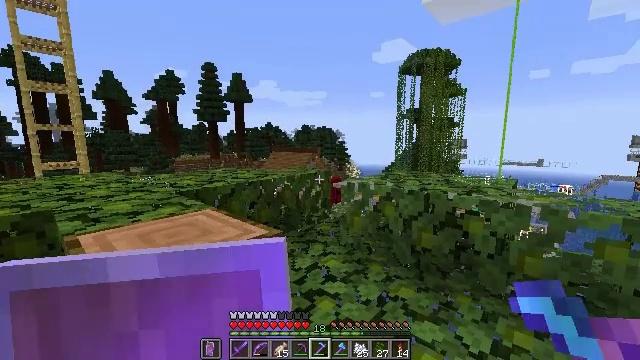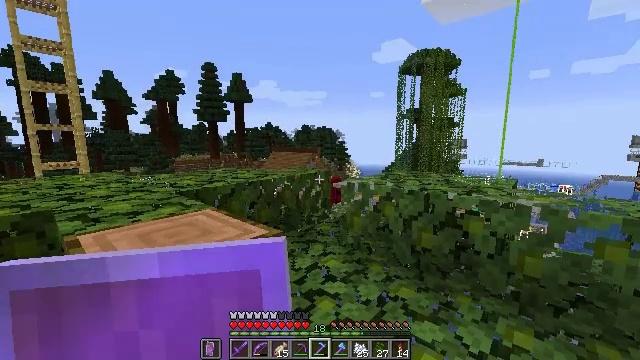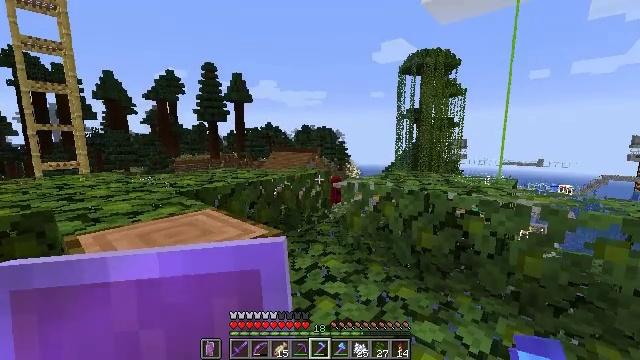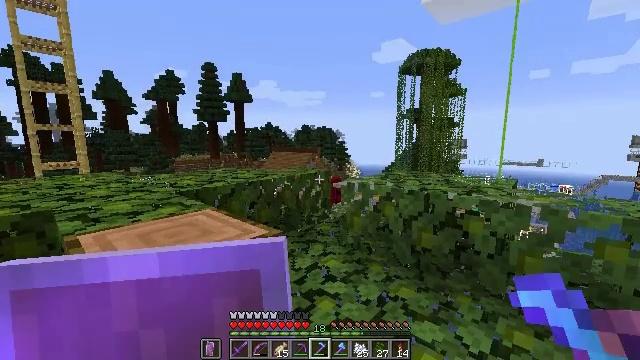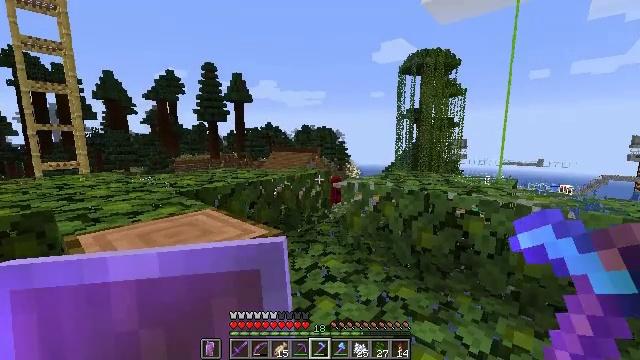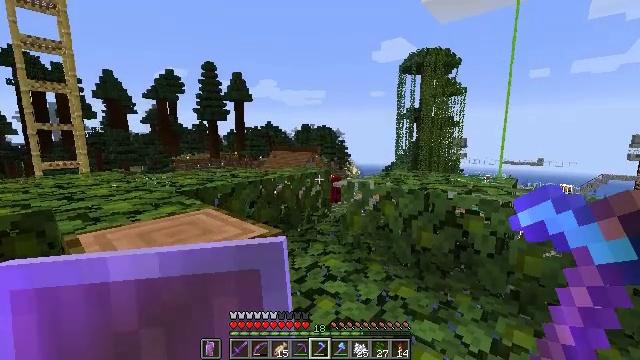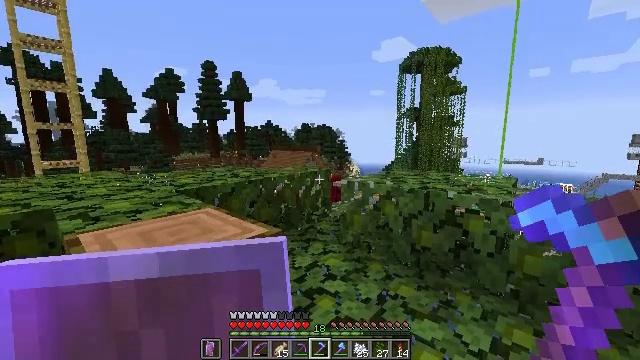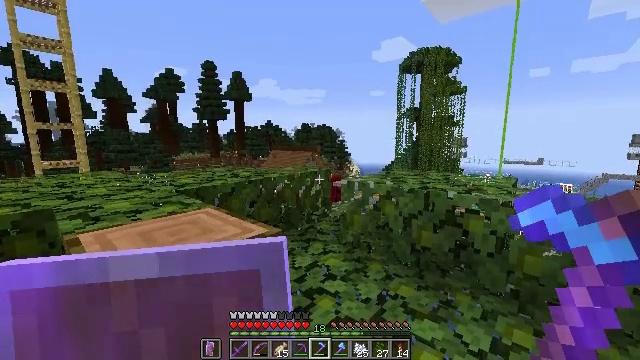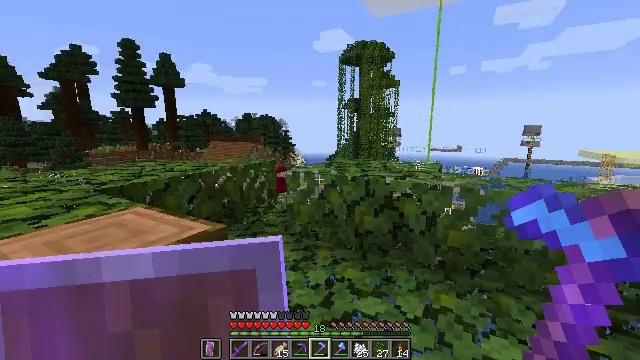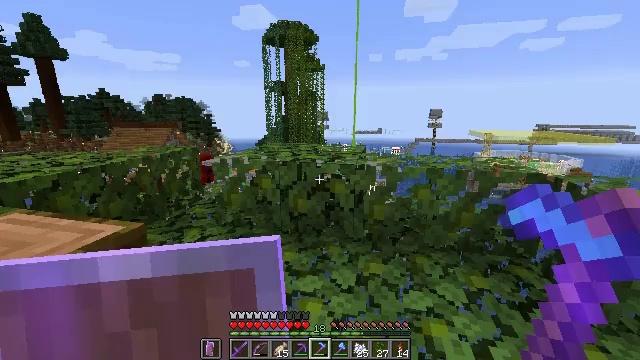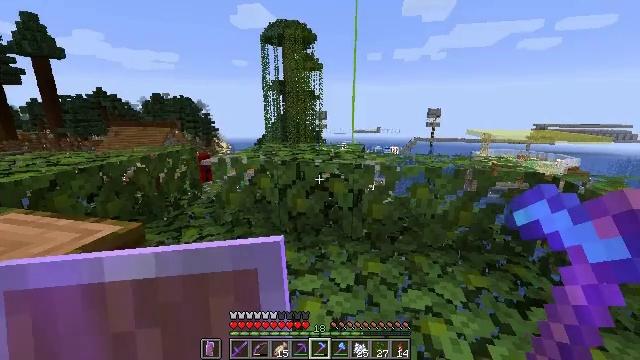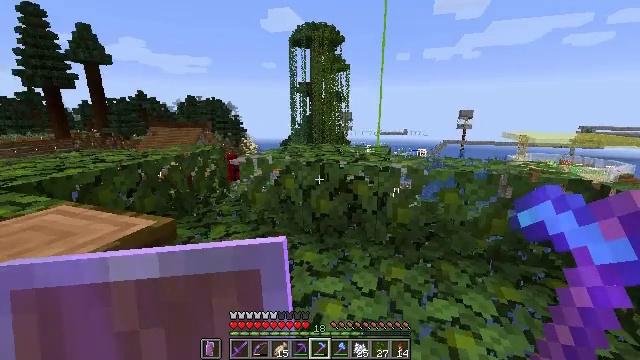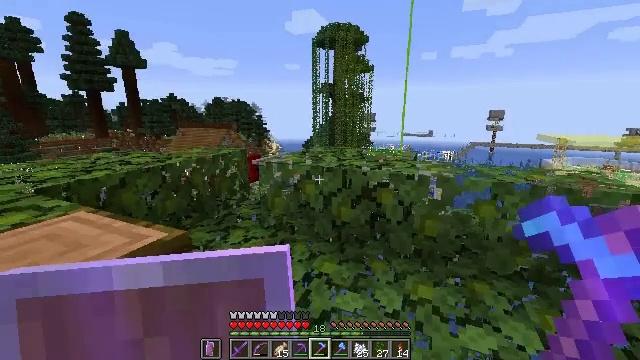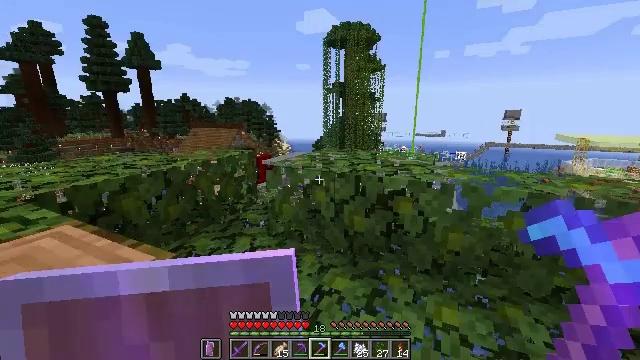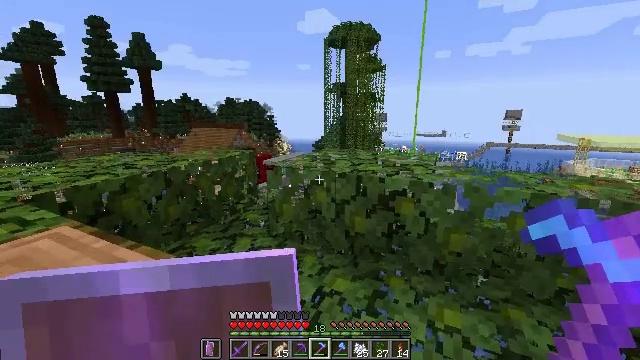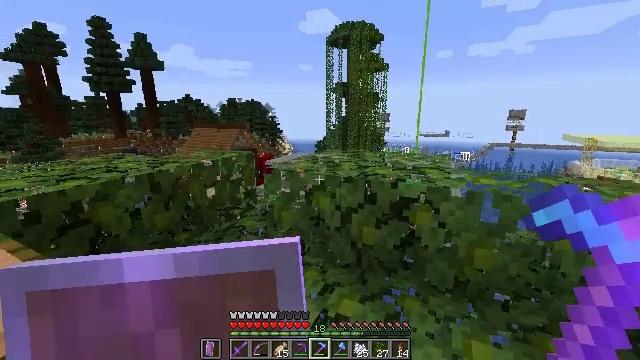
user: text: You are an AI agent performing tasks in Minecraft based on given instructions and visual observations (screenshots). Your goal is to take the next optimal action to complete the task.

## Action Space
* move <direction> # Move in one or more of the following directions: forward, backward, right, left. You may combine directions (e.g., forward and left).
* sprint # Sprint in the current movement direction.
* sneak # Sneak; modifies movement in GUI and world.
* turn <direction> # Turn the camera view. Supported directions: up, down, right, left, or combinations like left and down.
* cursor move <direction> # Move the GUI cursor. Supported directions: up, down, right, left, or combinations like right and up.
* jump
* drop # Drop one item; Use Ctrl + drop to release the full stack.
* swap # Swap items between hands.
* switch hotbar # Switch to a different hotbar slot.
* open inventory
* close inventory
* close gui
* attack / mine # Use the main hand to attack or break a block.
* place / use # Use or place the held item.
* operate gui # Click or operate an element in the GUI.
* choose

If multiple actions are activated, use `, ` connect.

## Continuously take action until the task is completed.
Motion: motion action
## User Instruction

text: Collect jungle leaves by breaking them.
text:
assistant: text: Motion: no_op
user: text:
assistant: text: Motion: no_op
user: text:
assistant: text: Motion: no_op
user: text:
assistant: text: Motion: no_op
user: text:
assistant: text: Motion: no_op
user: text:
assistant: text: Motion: no_op
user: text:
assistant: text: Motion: no_op
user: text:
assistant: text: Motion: turn right and down
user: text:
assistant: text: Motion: turn right and down
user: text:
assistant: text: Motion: no_op
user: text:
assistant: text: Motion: move forward, turn left
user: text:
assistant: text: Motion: move forward, turn left
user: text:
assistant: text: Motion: move forward, turn left
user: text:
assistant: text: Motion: move forward
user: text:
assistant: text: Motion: move forward
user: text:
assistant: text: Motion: no_op
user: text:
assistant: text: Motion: no_op
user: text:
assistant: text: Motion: attack / mine
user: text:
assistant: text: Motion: attack / mine
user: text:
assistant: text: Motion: turn right, attack / mine
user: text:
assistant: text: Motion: move right, turn right, attack / mine
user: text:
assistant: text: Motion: move right, turn right, attack / mine
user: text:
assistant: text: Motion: move right, turn right, attack / mine
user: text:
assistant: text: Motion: move right, turn right, attack / mine
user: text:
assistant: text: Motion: move right, turn right and down, attack / mine
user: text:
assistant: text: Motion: move right, turn right and down, attack / mine
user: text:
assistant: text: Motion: move right, turn right and down, attack / mine
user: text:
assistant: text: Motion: move right, turn right, attack / mine
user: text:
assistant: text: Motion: turn right, attack / mine
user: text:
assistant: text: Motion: turn right, attack / mine